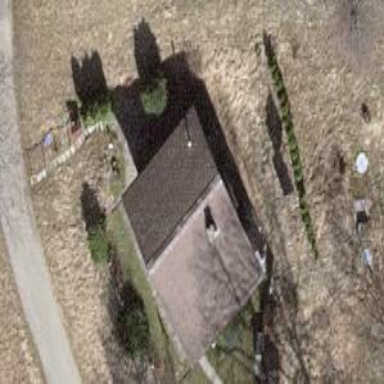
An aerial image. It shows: Simple house.